Field crop: maize
Growth stage: 1
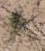
Species: salsola